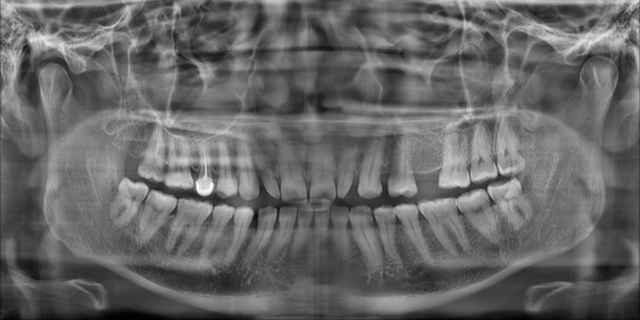
adult